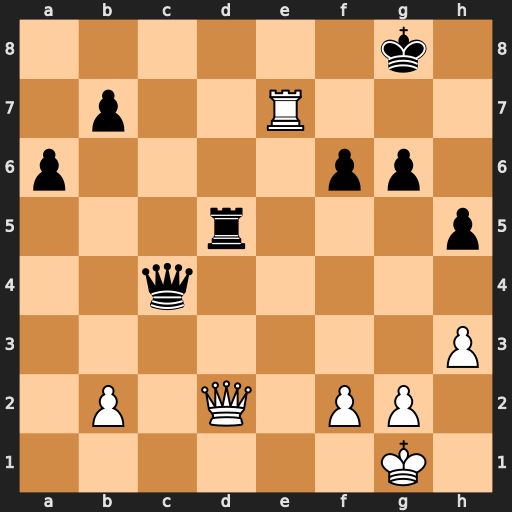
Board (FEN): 6k1/1p2R3/p4pp1/3r3p/2q5/7P/1P1Q1PP1/6K1
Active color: w
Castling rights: -
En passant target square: -
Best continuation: Qh6 Rd1+ Kh2 Qf7 Rxf7